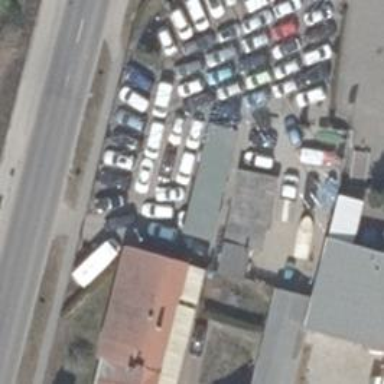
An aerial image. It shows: Car repair shop.